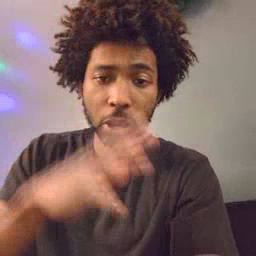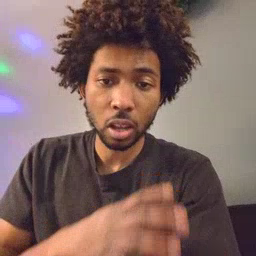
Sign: man